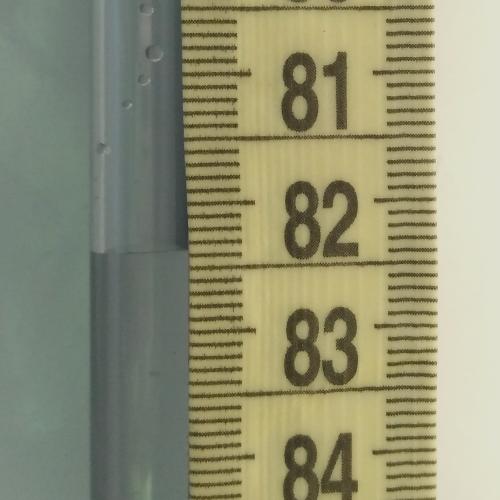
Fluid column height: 82.4 cm